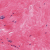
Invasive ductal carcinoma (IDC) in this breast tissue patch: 0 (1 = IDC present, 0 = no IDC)